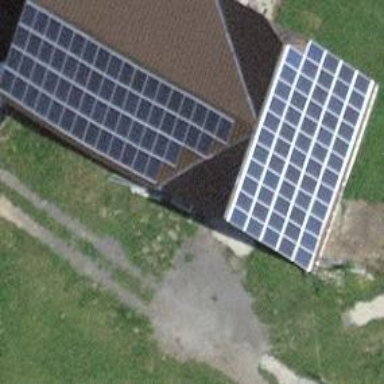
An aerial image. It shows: Solar power generator utilizing photovoltaic technology with solar photovoltaic panels.